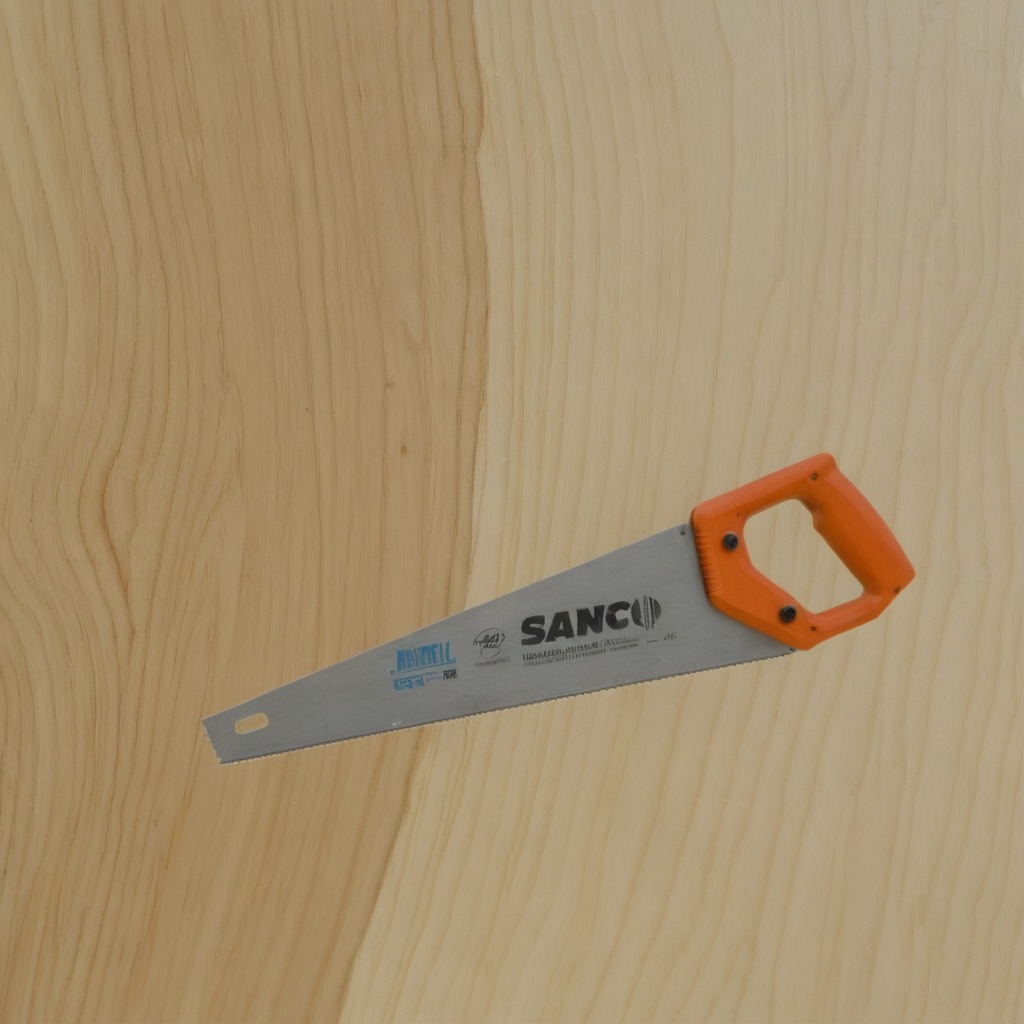
A metal saw is lying on a plywood surface in a paint workshop lit by afternoon window light.